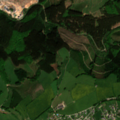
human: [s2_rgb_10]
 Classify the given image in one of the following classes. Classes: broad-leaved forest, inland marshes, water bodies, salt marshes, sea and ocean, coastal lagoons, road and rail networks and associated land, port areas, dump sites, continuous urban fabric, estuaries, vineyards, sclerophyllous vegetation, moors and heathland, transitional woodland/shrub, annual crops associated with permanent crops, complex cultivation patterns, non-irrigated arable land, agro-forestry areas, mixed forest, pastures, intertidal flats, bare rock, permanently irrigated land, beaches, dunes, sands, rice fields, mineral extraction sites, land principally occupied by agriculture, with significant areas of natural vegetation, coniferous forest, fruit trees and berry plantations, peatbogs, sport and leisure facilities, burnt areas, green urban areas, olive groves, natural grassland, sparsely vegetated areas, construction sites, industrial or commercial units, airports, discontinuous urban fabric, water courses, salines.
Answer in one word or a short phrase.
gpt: discontinuous urban fabric, pastures, mixed forest